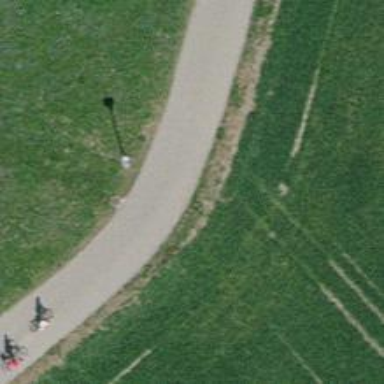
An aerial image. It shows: Paved footway.